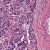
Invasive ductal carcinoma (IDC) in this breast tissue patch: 1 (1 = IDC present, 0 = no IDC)